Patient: sex M, age 35
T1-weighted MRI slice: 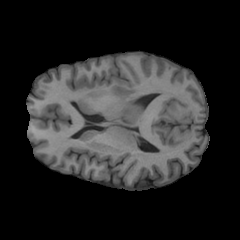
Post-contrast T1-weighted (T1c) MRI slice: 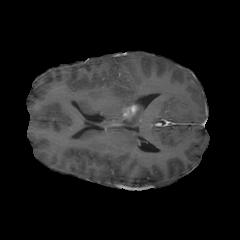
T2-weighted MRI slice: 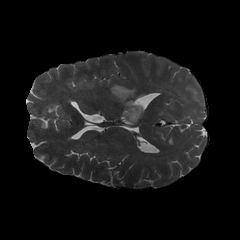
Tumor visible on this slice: yes
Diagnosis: Glioblastoma, IDH-wildtype
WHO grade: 4